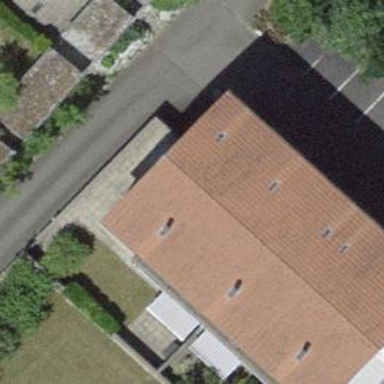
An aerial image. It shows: Residential building.